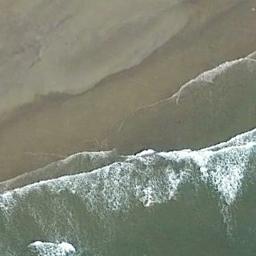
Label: beach